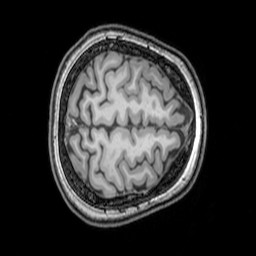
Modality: T1w
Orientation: axial
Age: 23
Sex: female
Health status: healthy
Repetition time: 0.081 s
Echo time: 0.037 s